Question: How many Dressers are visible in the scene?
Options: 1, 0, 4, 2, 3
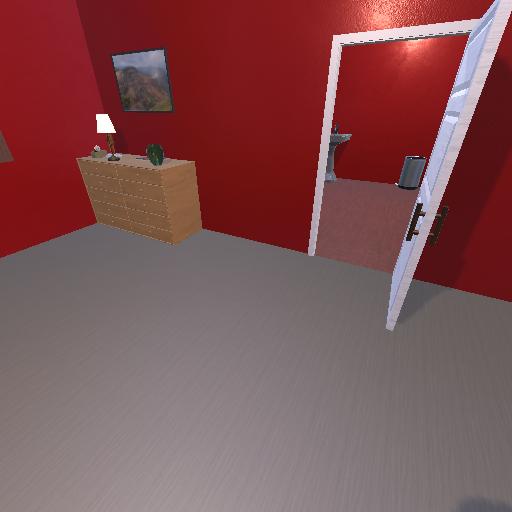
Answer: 1